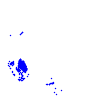
Particle: electron